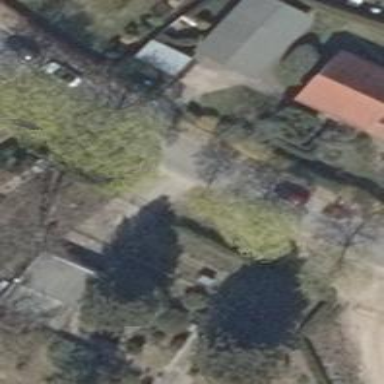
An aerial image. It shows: Driveway leading to service road.